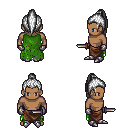
a pixel art fantasy rpg character, male body template, human, dark skin, green tattered cape, robe skirt, white long topknot hairstyle, metal gloves, metal boots, dagger, four views (front, back, left, right), 2x2 character sprite sheet, small pixel art, hard edges, no anti-aliasing